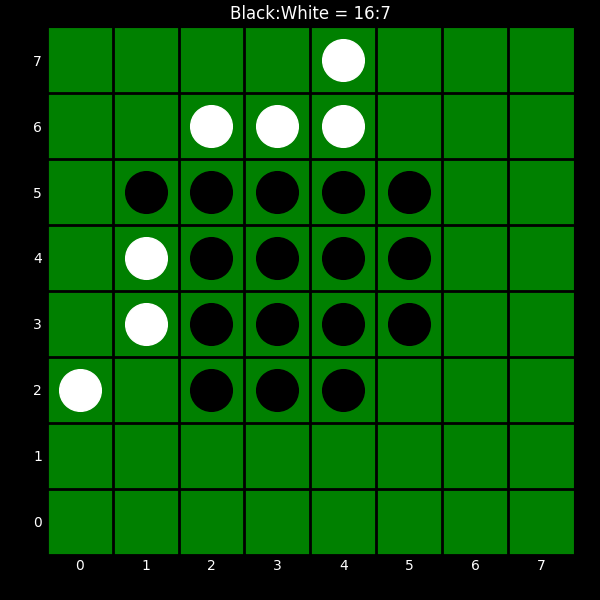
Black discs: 16
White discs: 7